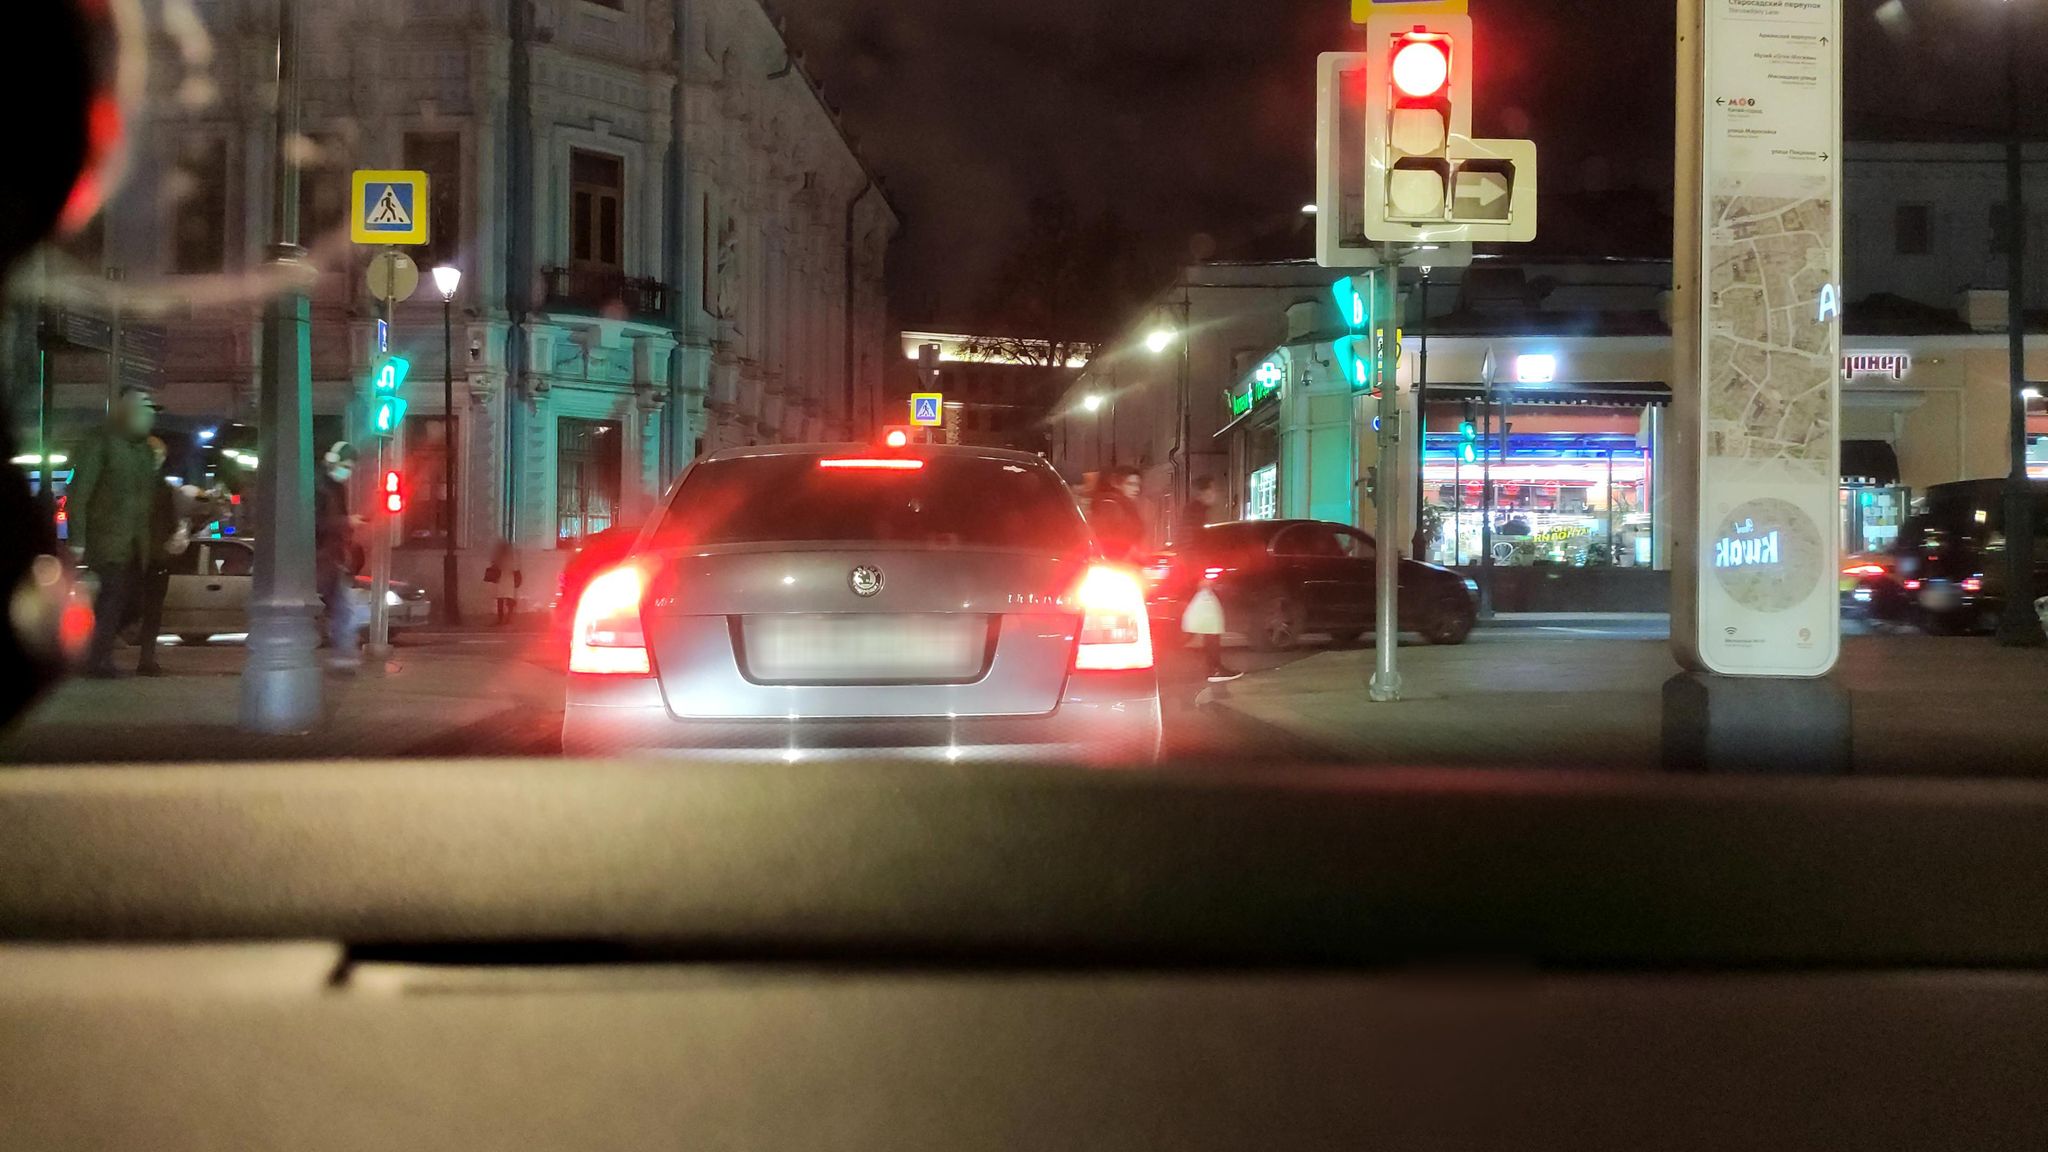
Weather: clear
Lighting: night
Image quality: slightly poor
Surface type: driving surface
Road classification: unclassified
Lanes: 1
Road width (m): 2.1
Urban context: urban centre
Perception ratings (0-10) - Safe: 0.89, Lively: 4.34, Beautiful: 8.52, Boring: 1.47, Depressing: 1.93, Wealthy: 0.65